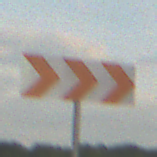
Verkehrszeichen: RichtungstafelnInKurvenGrossLinks
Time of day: SunriseSunset
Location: Outdoor (RoadRail)
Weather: PartlyCloudy
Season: NotSpecified
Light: Natural